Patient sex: M
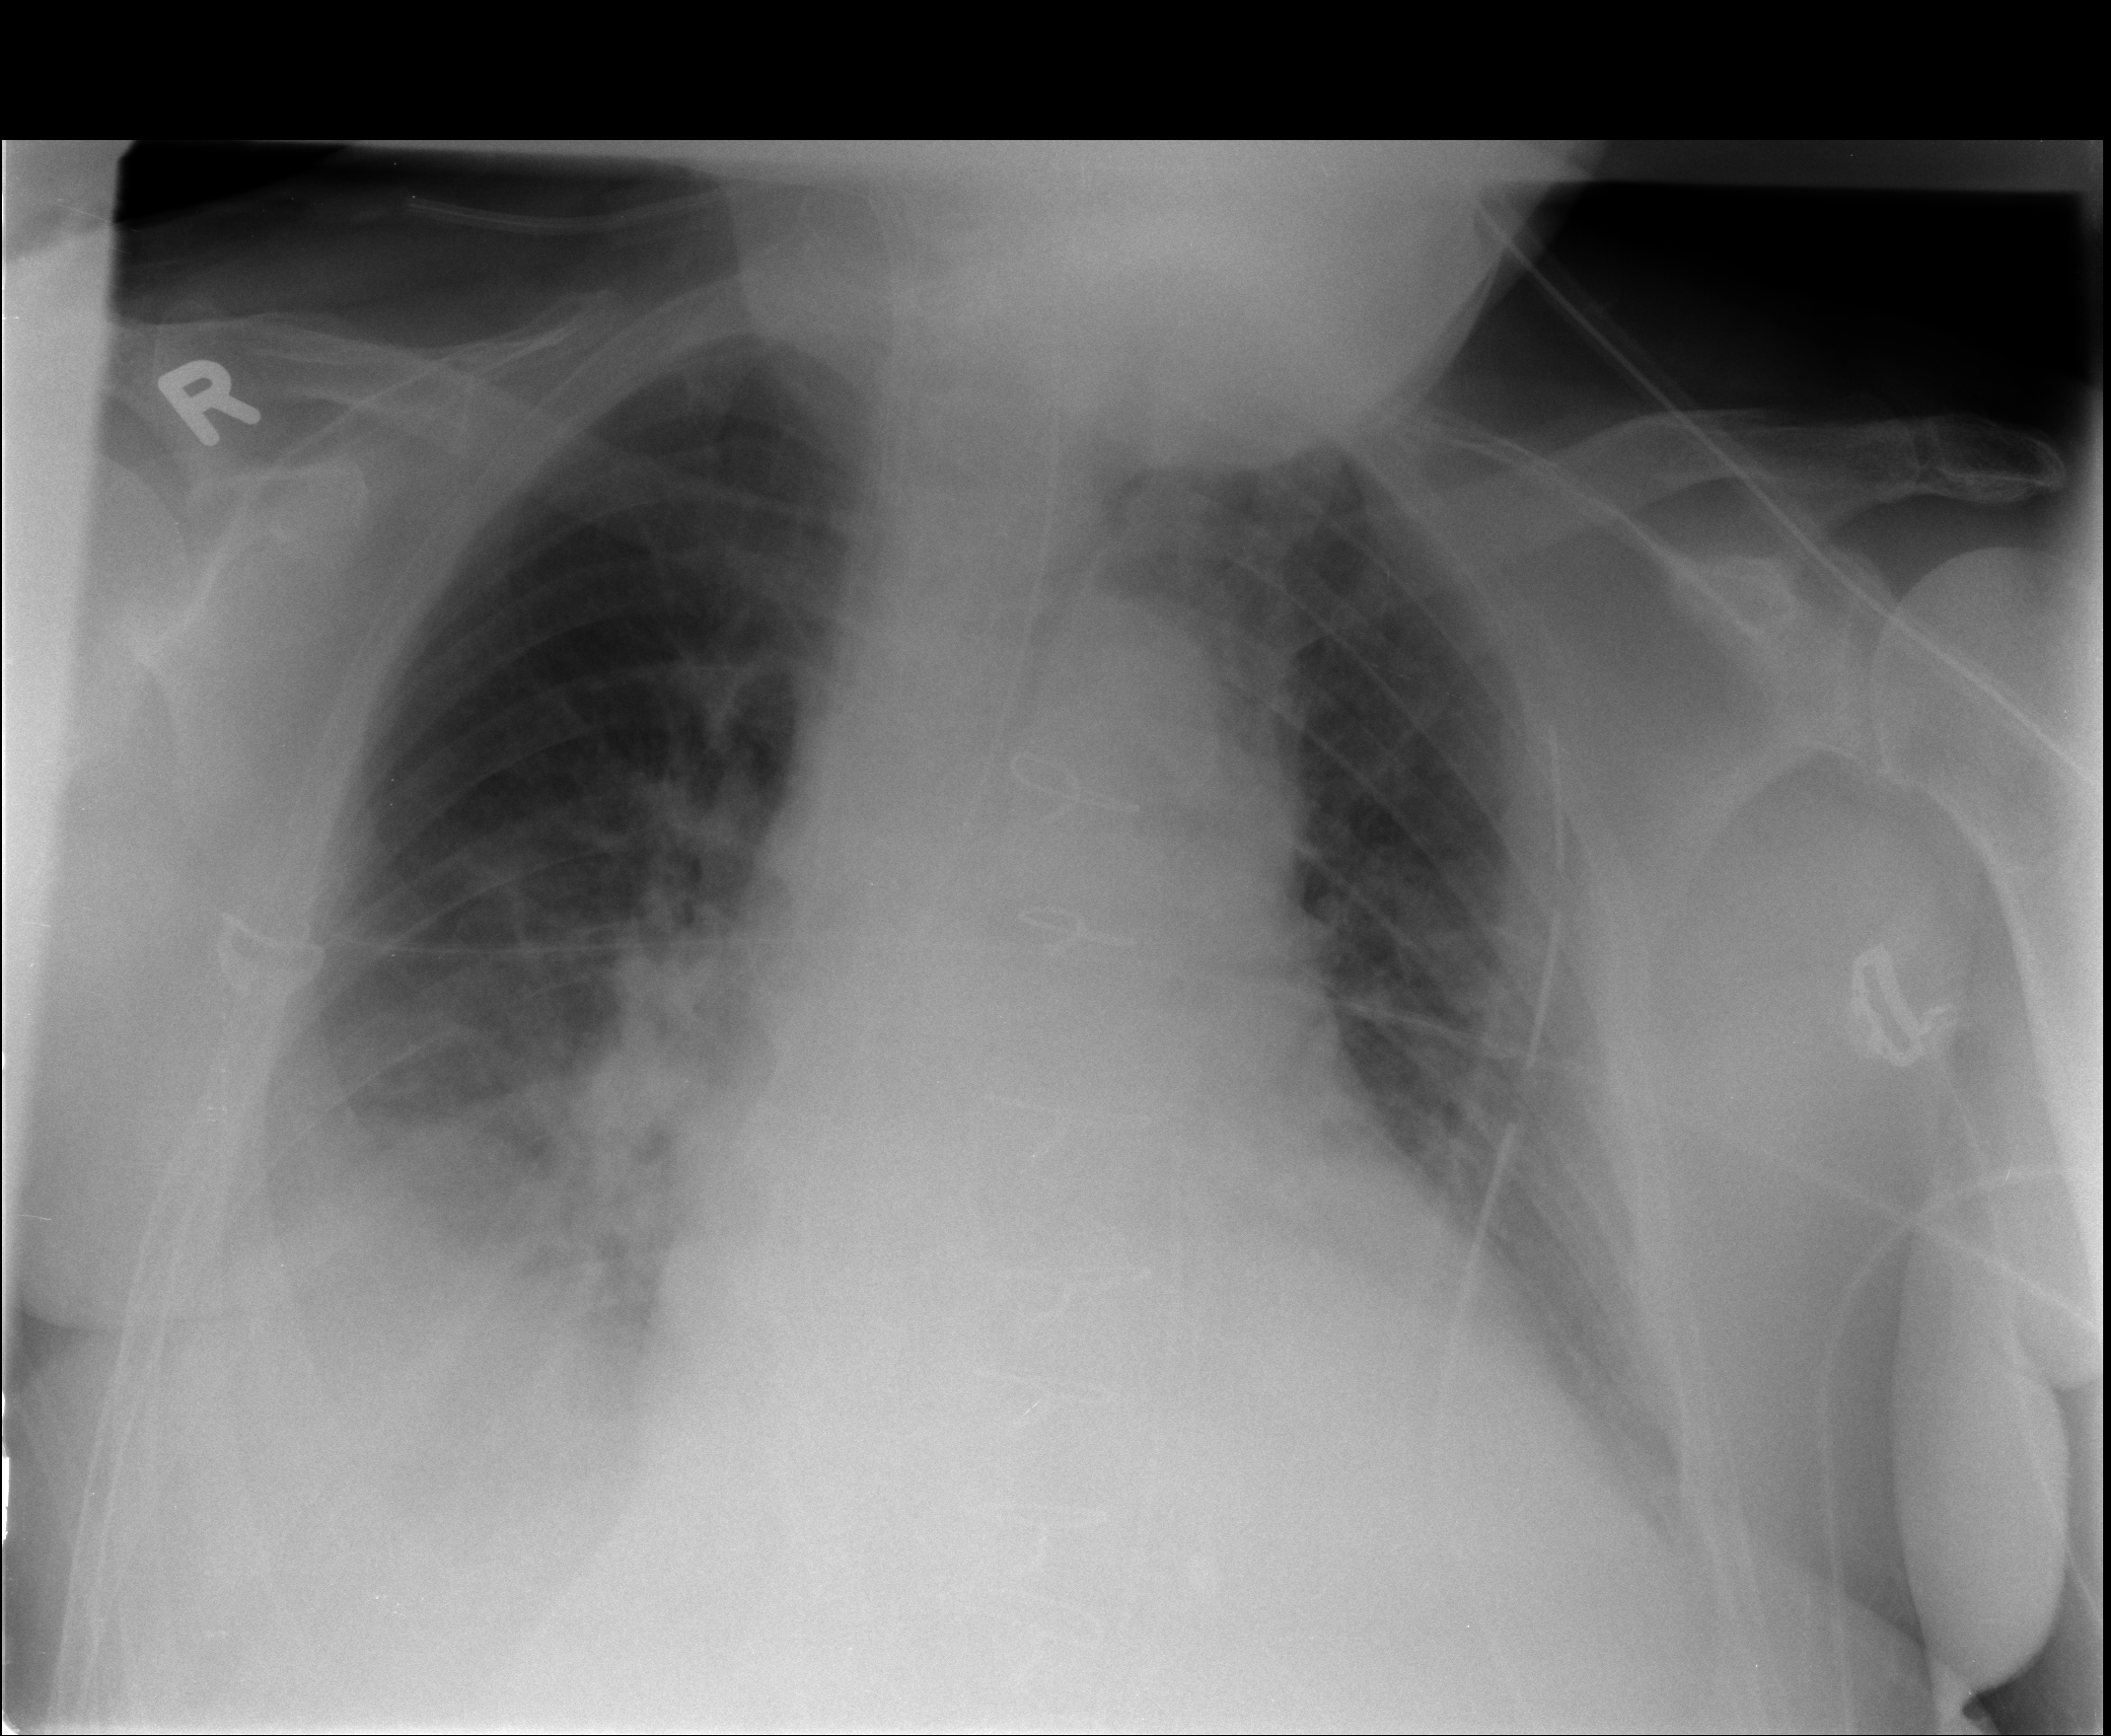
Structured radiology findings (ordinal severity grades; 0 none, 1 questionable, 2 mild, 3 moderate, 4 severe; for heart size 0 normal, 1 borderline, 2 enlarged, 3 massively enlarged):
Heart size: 2
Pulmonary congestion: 2
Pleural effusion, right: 2
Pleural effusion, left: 1
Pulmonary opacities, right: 0
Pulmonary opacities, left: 0
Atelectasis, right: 2
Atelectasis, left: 2